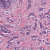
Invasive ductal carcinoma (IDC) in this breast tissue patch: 1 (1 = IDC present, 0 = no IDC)